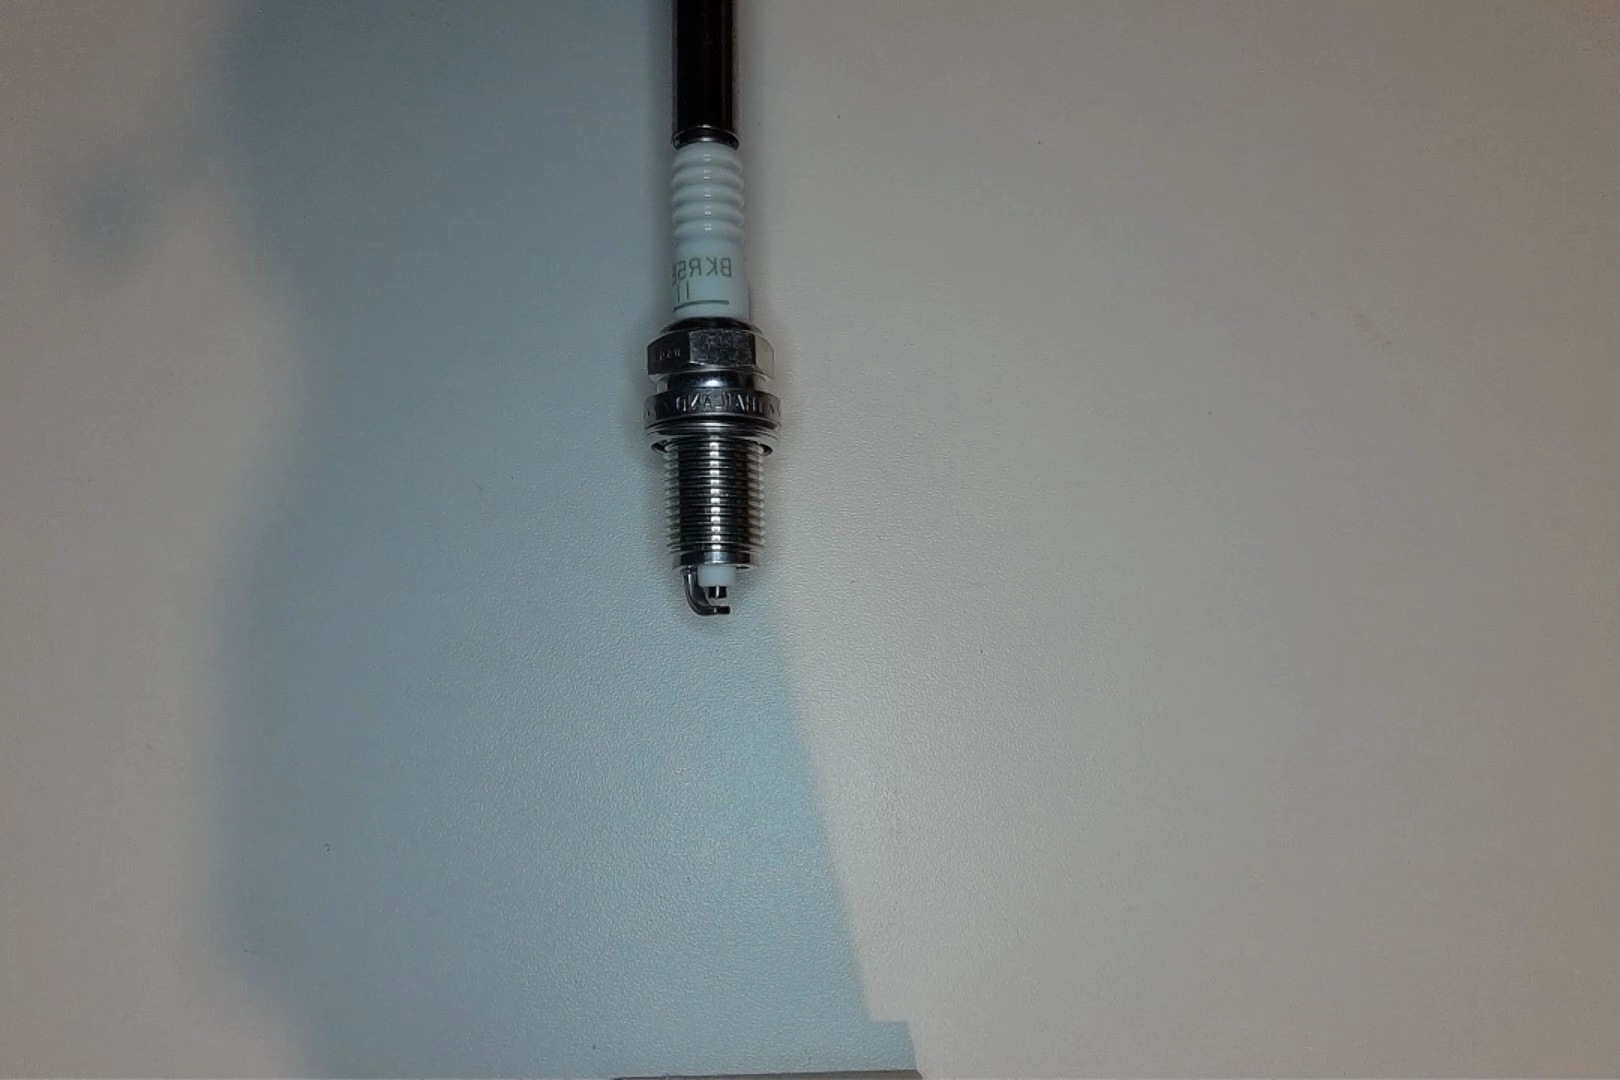
Label: no anomaly